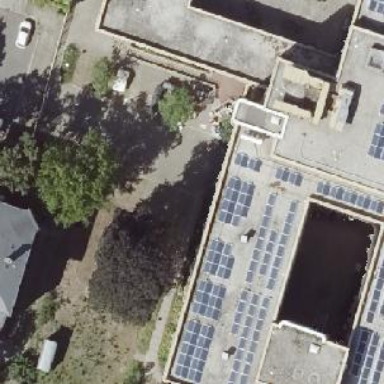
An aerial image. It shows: Solar power generator utilizing photovoltaic technology with solar photovoltaic panels.